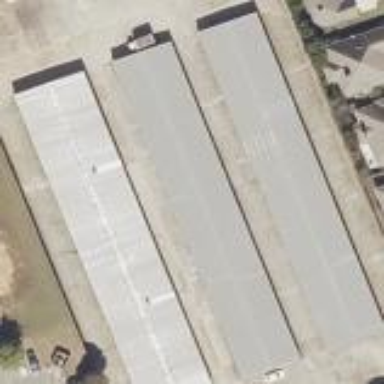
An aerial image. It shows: Group of garages.